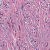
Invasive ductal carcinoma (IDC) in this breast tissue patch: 1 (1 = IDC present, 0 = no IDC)